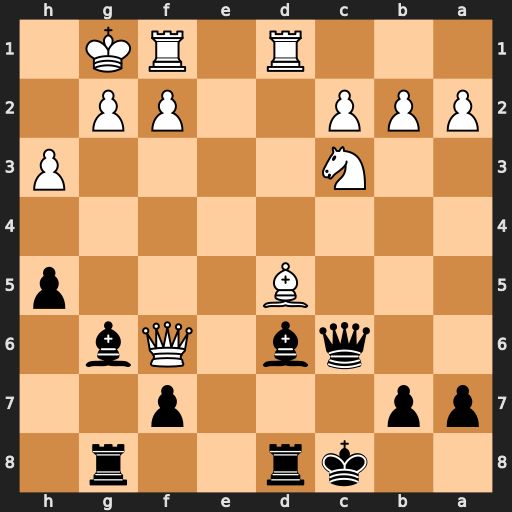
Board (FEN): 2kr2r1/pp3p2/2qb1Qb1/3B3p/8/2N4P/PPP2PP1/3R1RK1
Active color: b
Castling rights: -
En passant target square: -
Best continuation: Bh2+ Kxh2 Qxf6